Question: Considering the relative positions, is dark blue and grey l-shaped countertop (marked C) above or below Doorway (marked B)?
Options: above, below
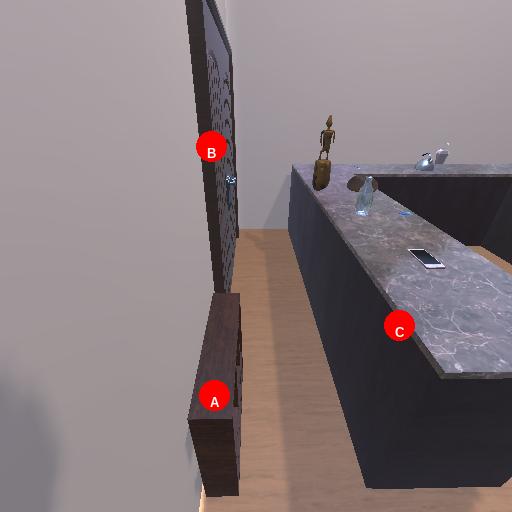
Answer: above